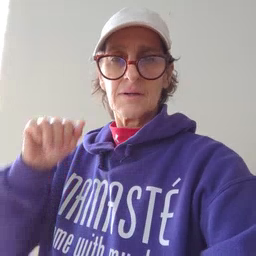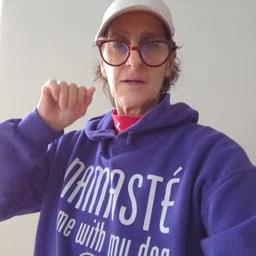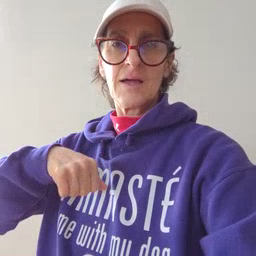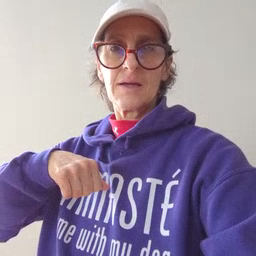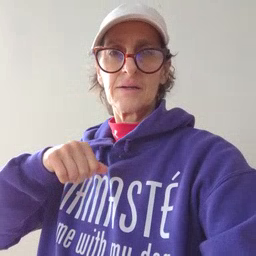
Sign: can